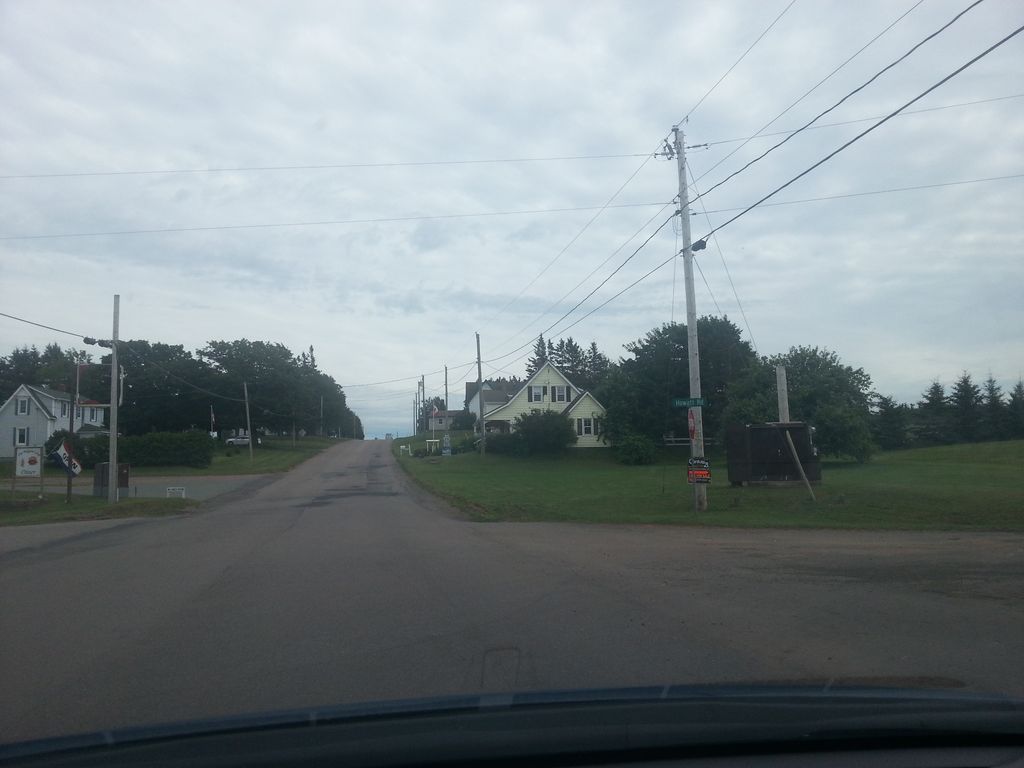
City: charlottetown